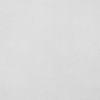
Label: dusty